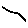
Label: sun